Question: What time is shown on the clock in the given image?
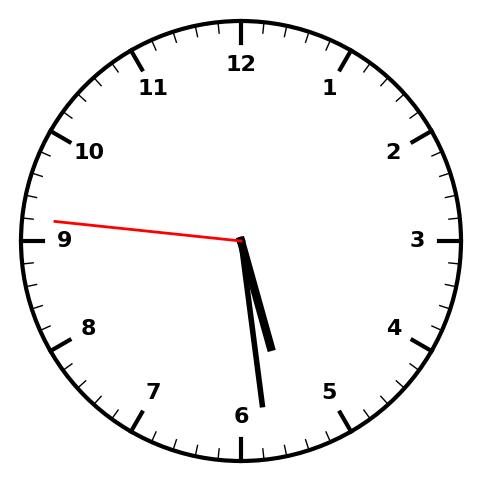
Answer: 05:28:46